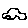
Label: car